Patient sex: F
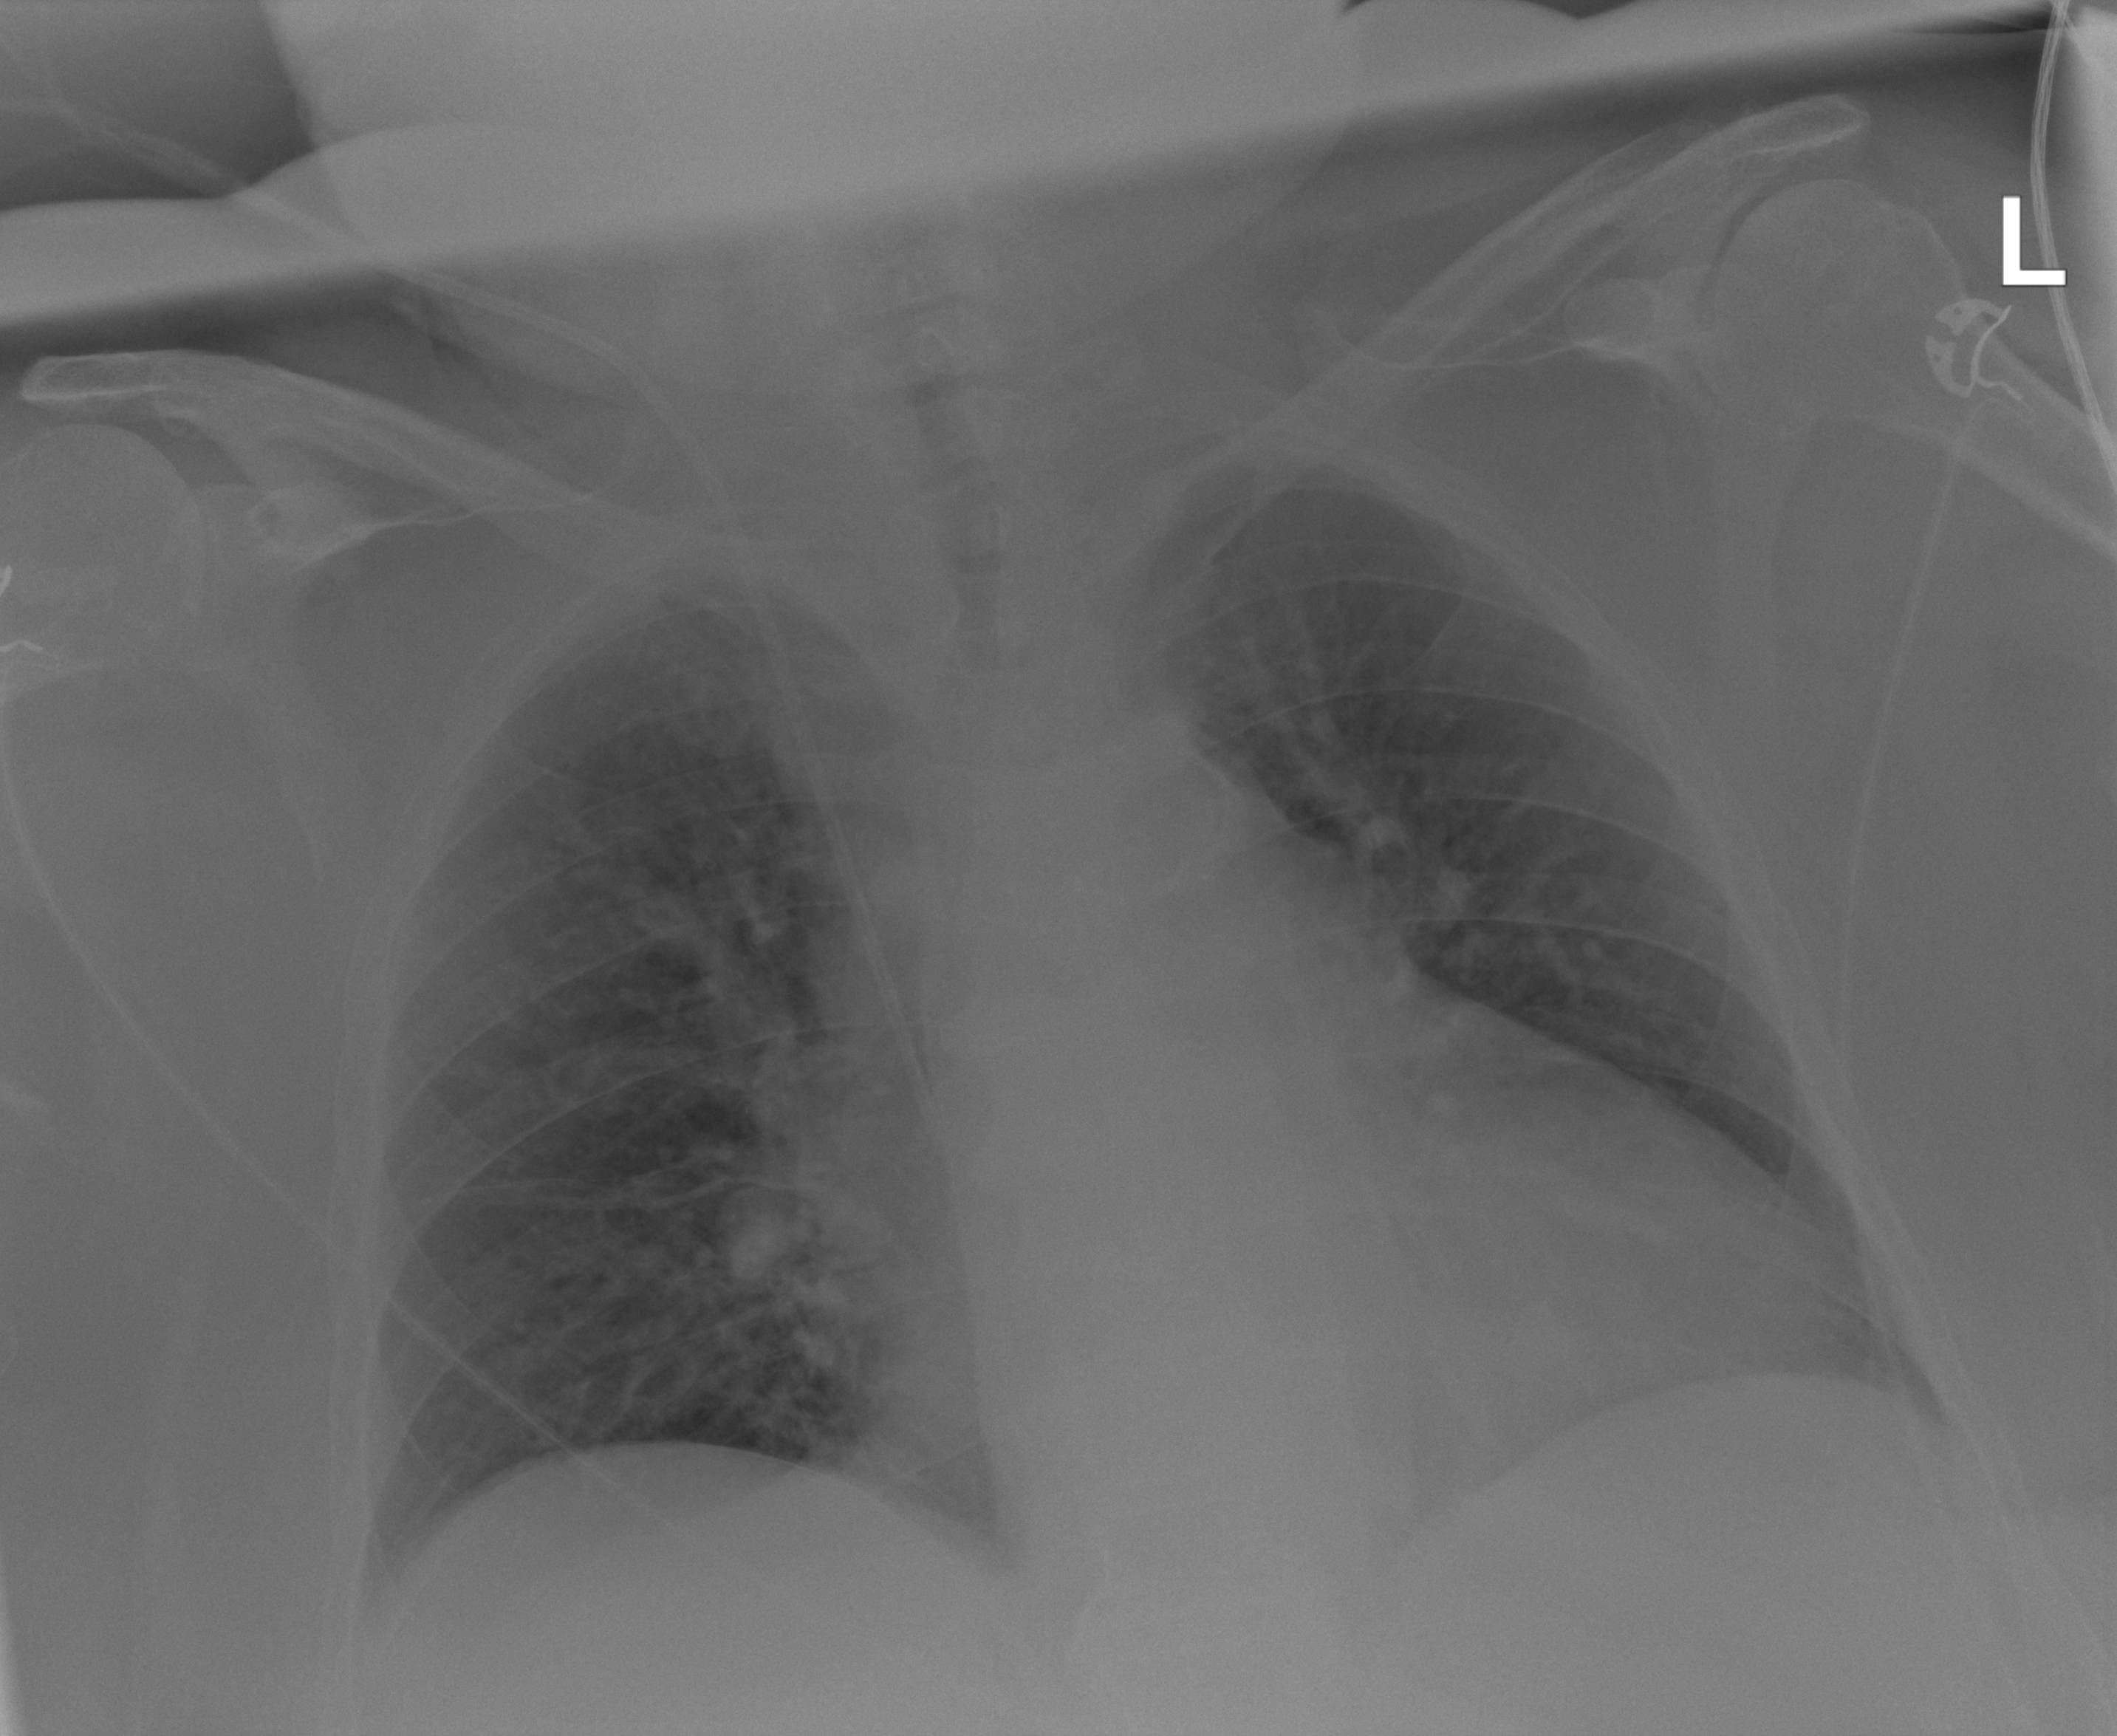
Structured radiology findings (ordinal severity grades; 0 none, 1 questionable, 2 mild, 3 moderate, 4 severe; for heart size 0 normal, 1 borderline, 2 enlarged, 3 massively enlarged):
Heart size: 2
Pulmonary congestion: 2
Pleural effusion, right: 0
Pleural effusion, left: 0
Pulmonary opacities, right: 1
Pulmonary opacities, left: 1
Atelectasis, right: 2
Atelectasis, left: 2